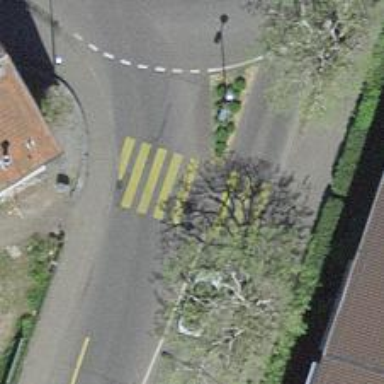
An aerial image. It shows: Zebra crossing with road island.